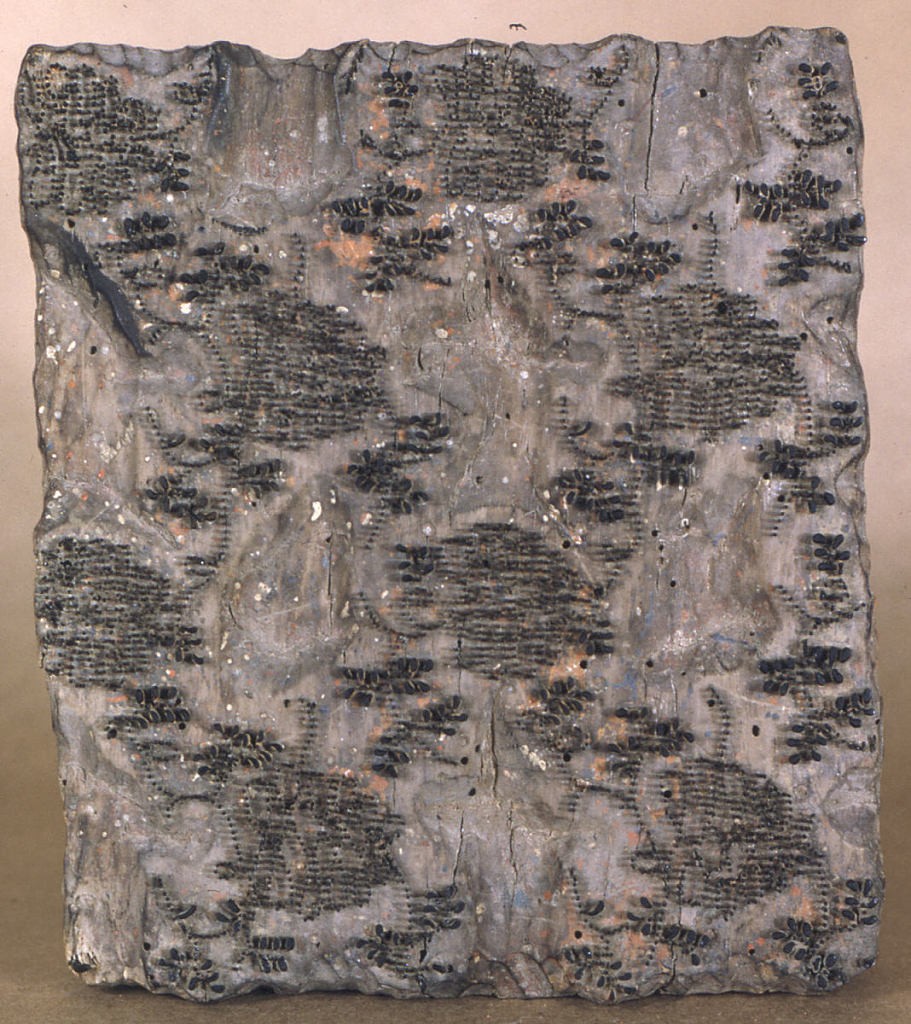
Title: Printing block
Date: mid-18th–mid-19th century
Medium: wood, metal
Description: Allover pattern of delicate scrolls and flowers.